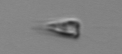
Label: Calciopappus